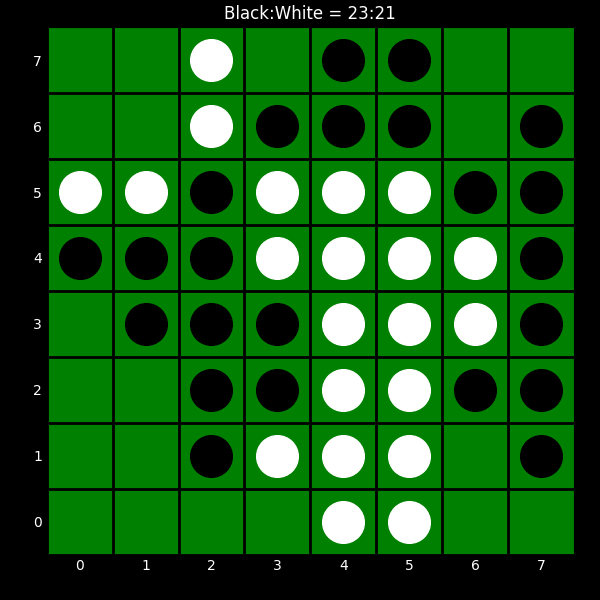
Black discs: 23
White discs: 21